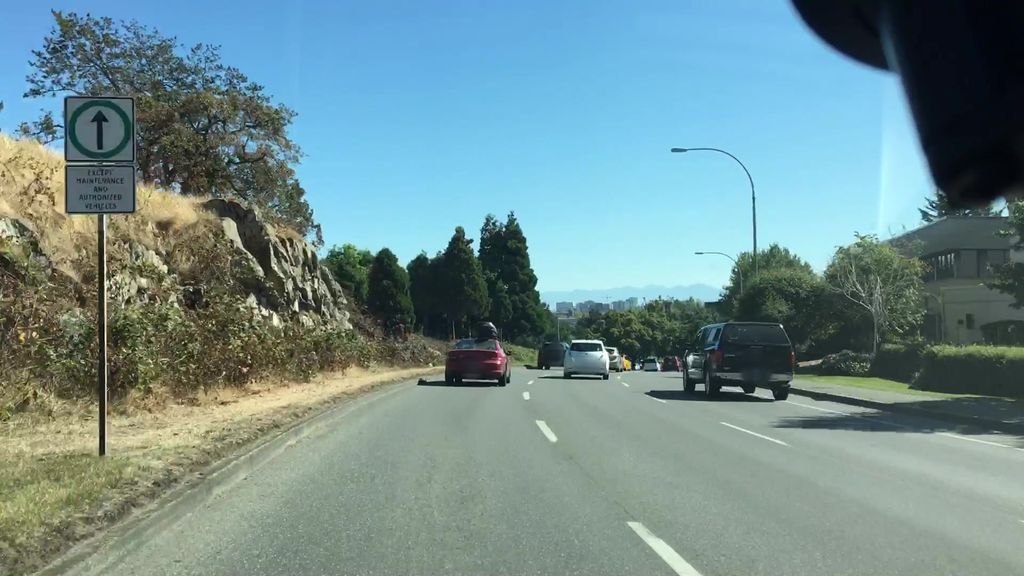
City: victoria